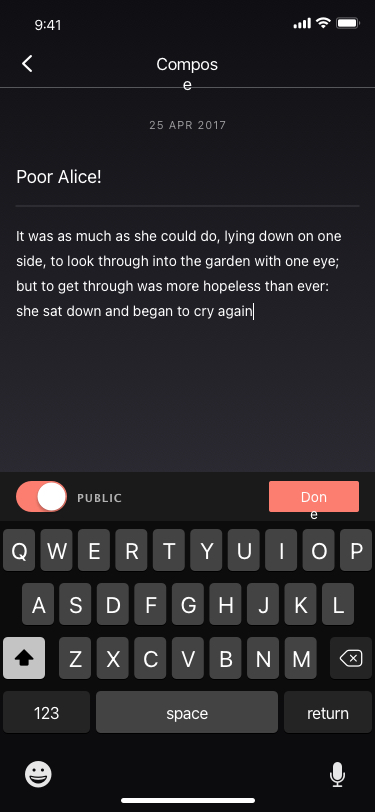
Text in this UI design:
It was as much as she could do, lying down on one side, to look through into the garden with one eye; but to get through was more hopeless than ever: she sat down and began to cry again
Poor Alice!
25 Apr 2017
Done
Public
Compose